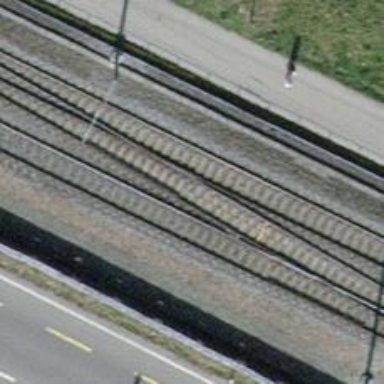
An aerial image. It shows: Single railway track with electrification through contact line.